Question: I have been provided with a rotation matrix to use:

and have entered the matrix into my function as
'''
theta = radians(theta);
Ry(theta) = [cos(theta) 0 sin(theta); 0 1 0; -sin(theta) 0 cos(theta)];
newpose = pos*Ry(theta);
'''
yet whenever the function reaches this stage it returns the error
> ??? Subscript indices must either be real positive integers or
logicals.
any help much appreciated
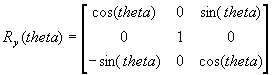
Answer: The problem is the 'Ry(theta)'. Call it something like 'Ry_theta' if you want it to be a variable, or put it in an actual function. This should work:
'''
theta = radians(theta);
Ry_theta = [cos(theta) 0 sin(theta); 0 1 0; -sin(theta) 0 cos(theta)];
newpose = pos*Ry_theta;
'''
Or - if you want a more reusable solution:
'''
% in your existing file:
theta = radians(theta);
newpose = pos*rotationAboutYAxis(theta);;
% in a file called rotationAboutYAxis.m:
function Ry = rotationAboutYAxis(theta)
Ry = [cos(theta) 0 sin(theta); 0 1 0; -sin(theta) 0 cos(theta)];
'''